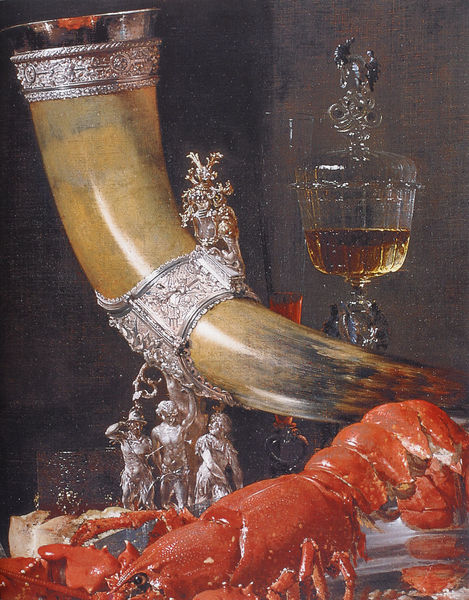
Titel: Trinkhorn mit einem Hummer auf einem Tisch
Künstler: Willem Kalf
Institution: London, National Gallery
Schlagwörter: gelb, ausschnitt, braun, glas, rot, beige, alkohol, schale, silber, füllhorn, horn, trinkhorn, kelch, realismus, engel, stilleben, stillleben, figuren, ölgemälde, essen, tafel, wein, detail, glanz, metall, hummer, krabbe, zinn, glaspokal, helm, kunst, festmahl, karaffe, sekt, gefasst, dresden, objekt, fassung, krebs, glass, karraffe, rum, ochsenhorn, stierhorn, zinnn, wisent, wisenthorn, gin